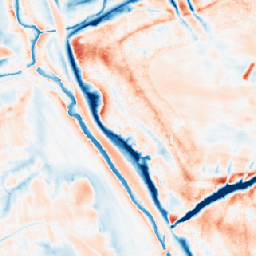
Category: edge_preserving
Decomposition family: guided
Decomposition parameters: radius: 8
eps: 1
Upsampling method: area
Upsampling parameters: scale: 8
Upsampling scale: 8